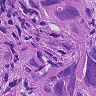
Metastatic tissue present: yes